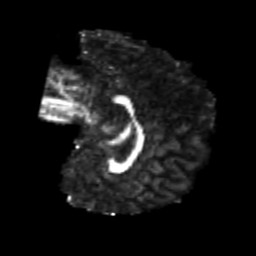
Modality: FA
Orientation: sagittal
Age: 21
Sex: male
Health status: healthy
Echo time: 0.074 s